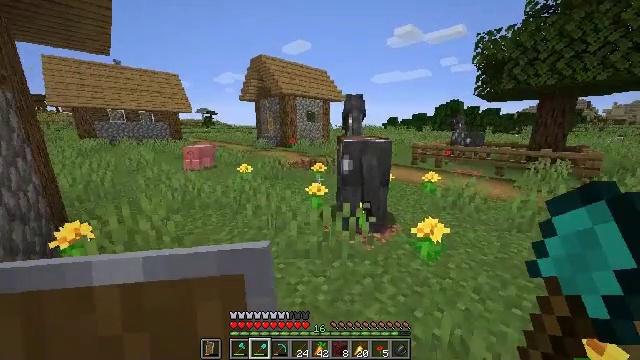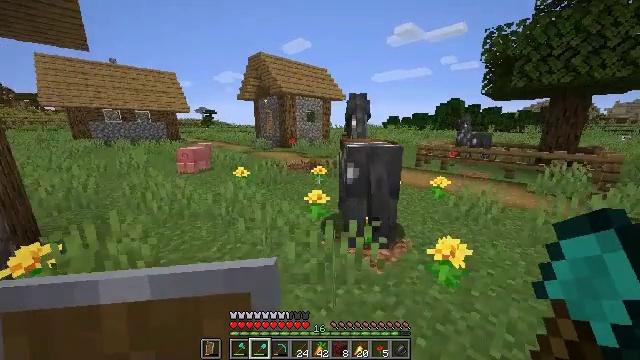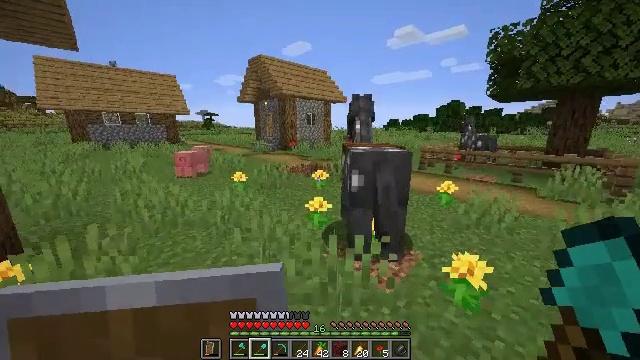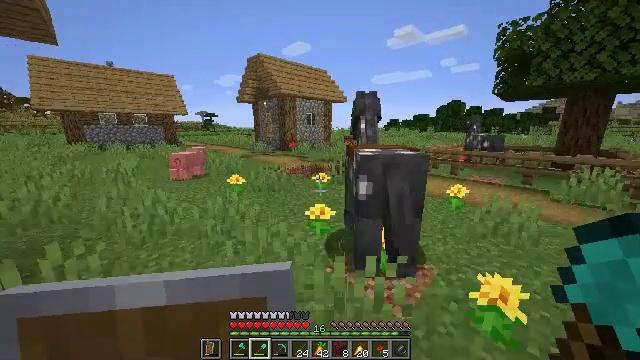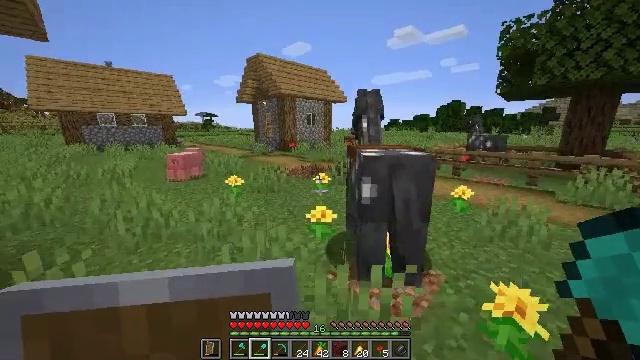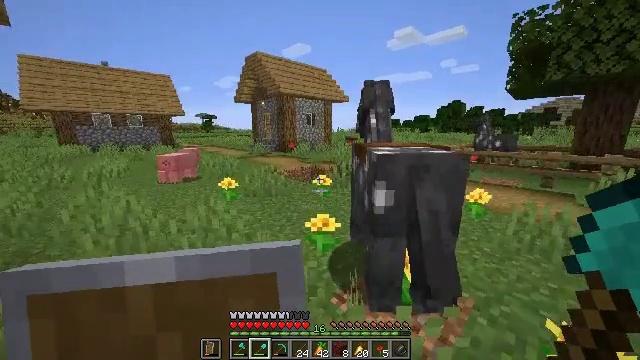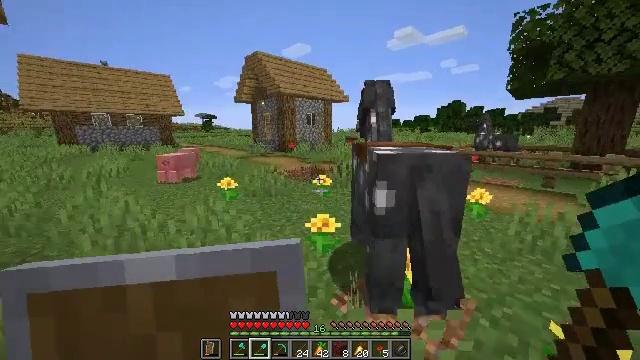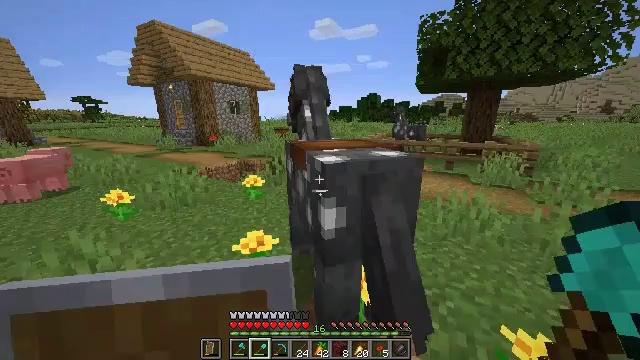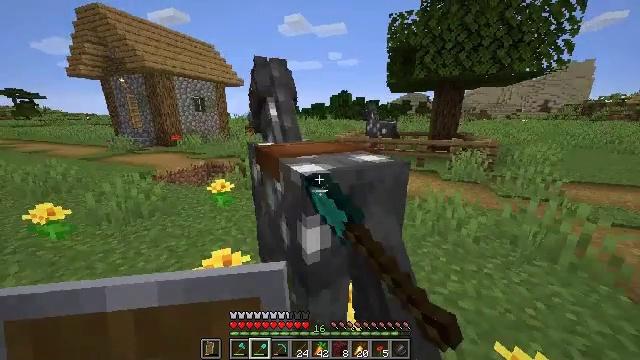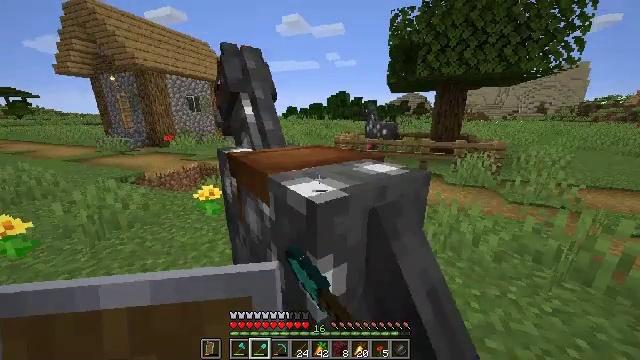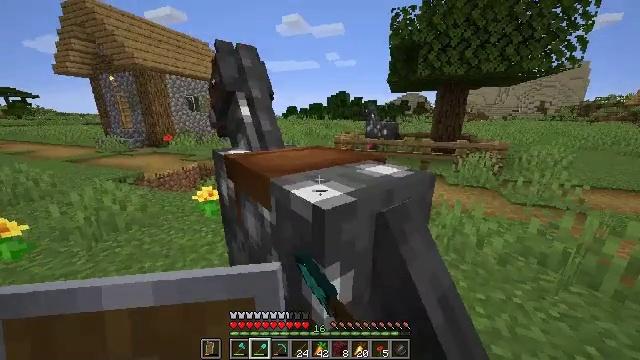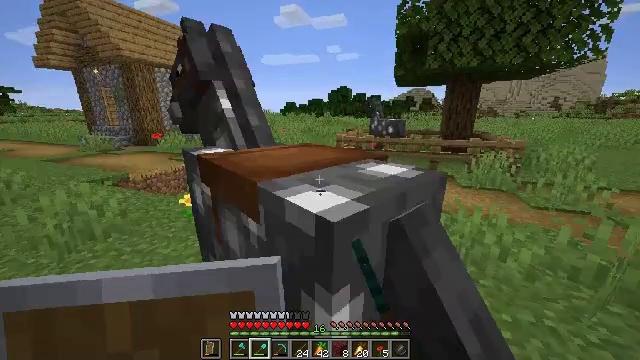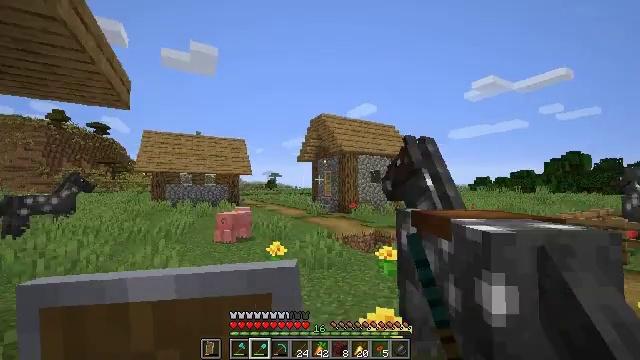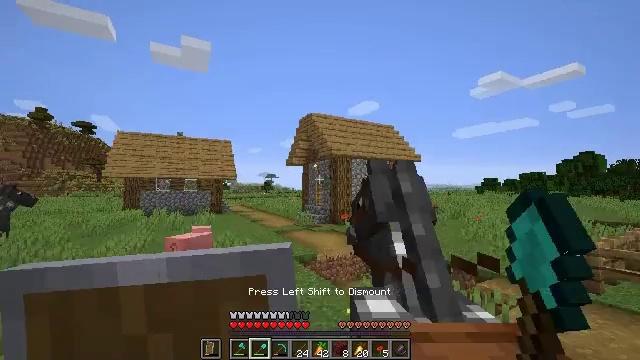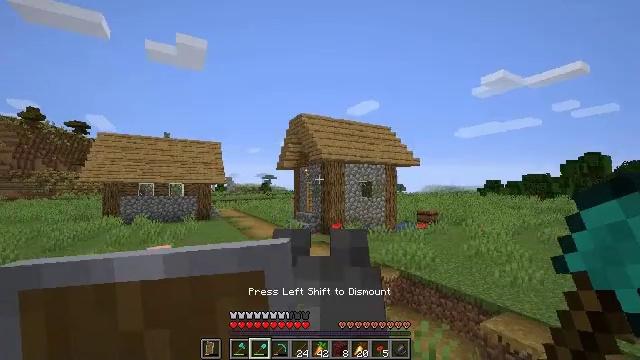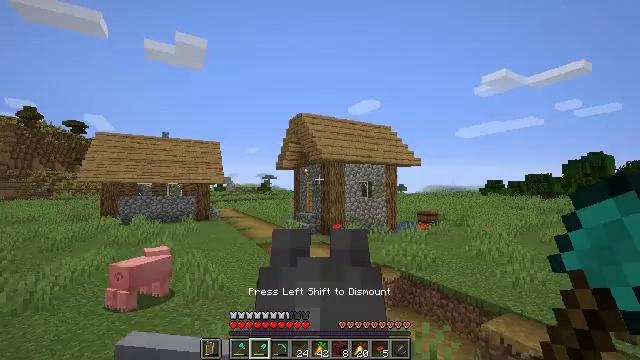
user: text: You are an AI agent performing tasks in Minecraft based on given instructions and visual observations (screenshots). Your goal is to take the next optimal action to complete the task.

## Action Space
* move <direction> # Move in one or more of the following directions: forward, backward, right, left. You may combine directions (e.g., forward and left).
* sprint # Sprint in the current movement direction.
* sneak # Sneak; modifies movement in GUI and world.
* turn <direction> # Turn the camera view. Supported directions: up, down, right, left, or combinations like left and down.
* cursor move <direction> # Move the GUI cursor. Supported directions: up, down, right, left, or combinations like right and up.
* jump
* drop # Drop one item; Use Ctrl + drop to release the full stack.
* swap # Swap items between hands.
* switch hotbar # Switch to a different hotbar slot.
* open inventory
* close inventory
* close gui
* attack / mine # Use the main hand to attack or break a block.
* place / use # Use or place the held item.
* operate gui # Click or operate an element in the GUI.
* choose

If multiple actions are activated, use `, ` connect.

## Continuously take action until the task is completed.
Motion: motion action
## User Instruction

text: Mine the brewing stand from your base.
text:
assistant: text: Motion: move forward, sprint
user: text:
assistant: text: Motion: move forward, sprint
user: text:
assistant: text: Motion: move forward, sprint
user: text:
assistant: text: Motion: move forward, sprint
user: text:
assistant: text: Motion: move forward, sprint
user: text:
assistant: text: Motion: move forward, sprint
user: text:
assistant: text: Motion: move forward, sprint, turn right and down, use / place
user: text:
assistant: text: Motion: move forward, sprint, turn right
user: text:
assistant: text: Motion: move forward, sprint
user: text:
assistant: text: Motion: no_op
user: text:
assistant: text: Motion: no_op
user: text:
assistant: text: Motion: no_op
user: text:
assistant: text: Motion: no_op
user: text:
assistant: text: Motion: no_op
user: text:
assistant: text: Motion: use / place
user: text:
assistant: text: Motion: turn left and down, use / place
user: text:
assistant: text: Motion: no_op
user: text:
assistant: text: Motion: turn right
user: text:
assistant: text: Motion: turn right
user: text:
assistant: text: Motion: turn right
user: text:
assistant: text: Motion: turn right
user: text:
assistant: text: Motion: turn right
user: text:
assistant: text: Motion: turn right
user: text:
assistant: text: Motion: move forward, turn right
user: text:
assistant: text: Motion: move forward, sprint, turn right
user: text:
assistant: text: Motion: move forward, sprint, turn left and up
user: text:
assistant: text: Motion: move forward, sprint, turn left and up
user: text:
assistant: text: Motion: move forward, sprint
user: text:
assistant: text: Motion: move forward, sprint, turn left
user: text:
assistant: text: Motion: move forward, sprint, turn left